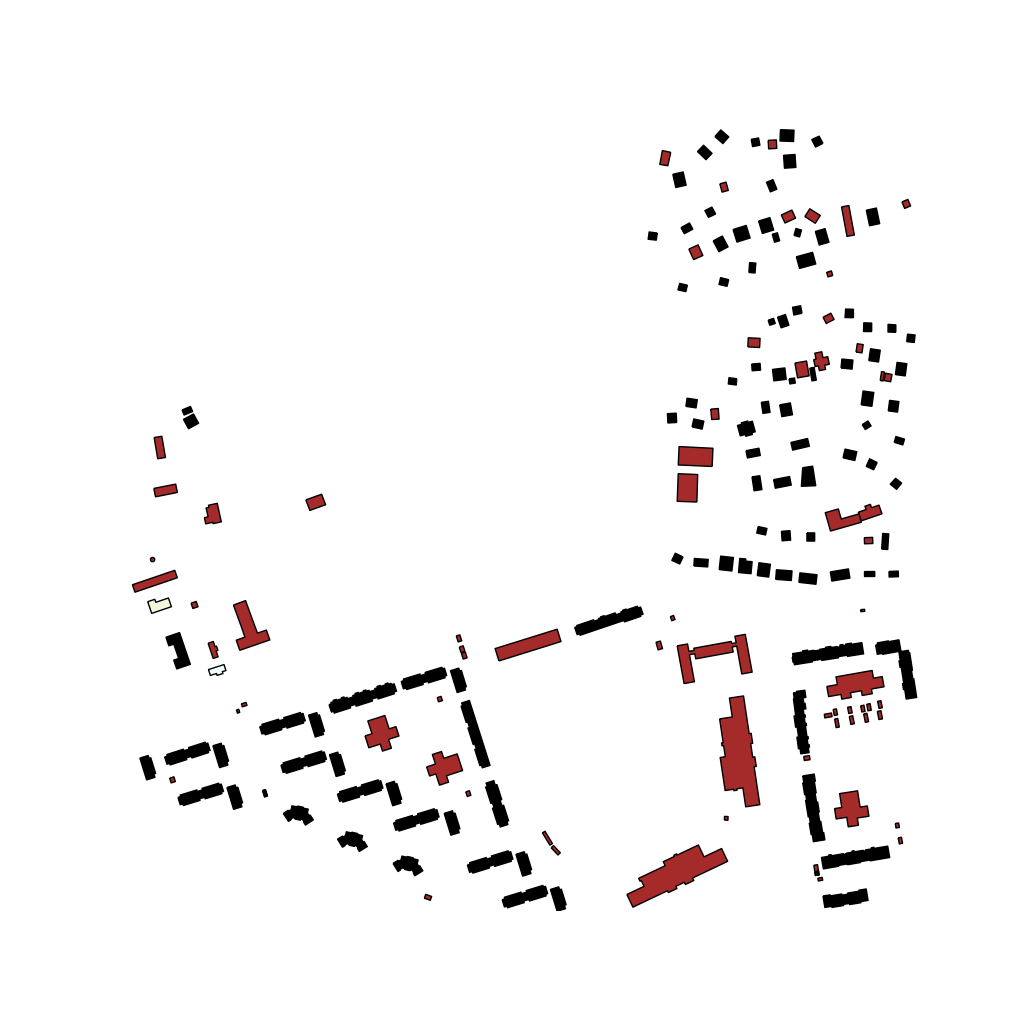
Tags: overhead vector_map, business, recreation, residential, special, modern, soviet, high_rise, individual_rise, low_rise, medium_rise, density_1, Building, Dentist, Facility, Grocery, 1.0 km²